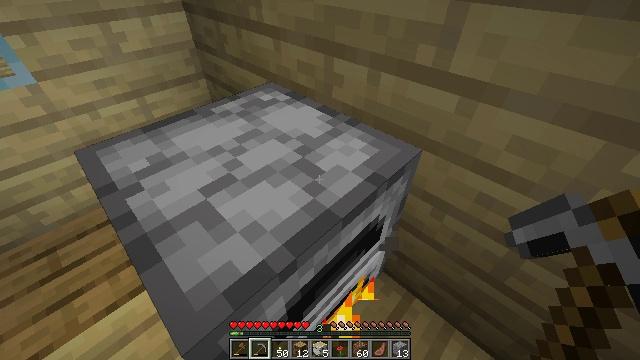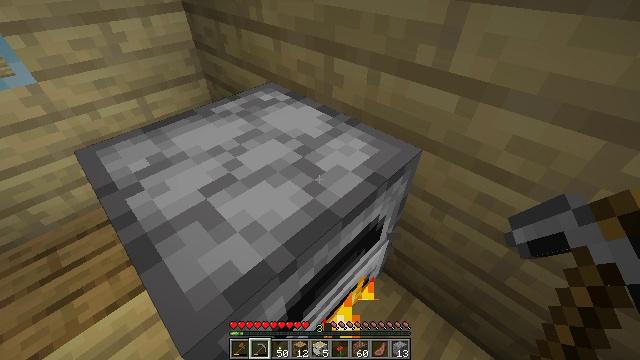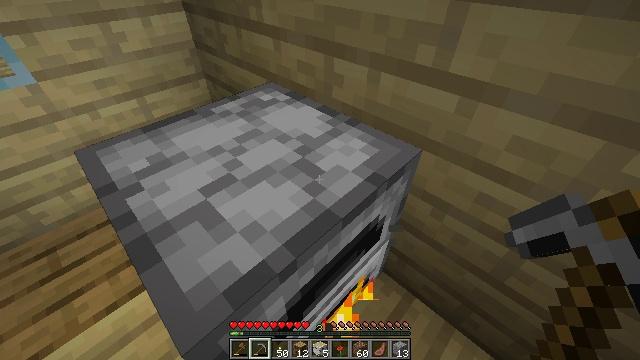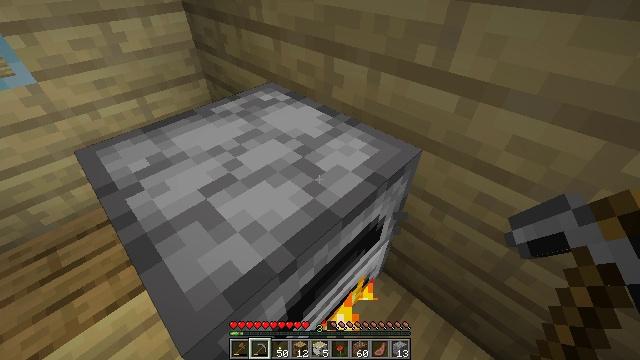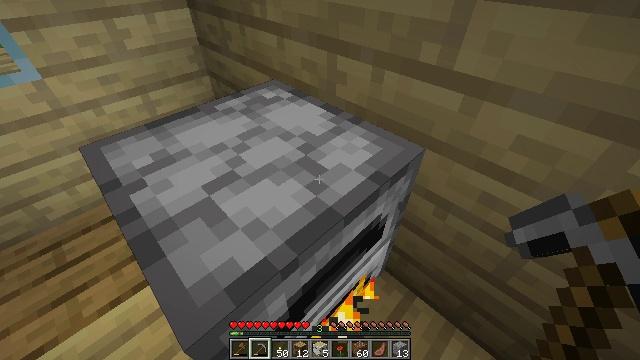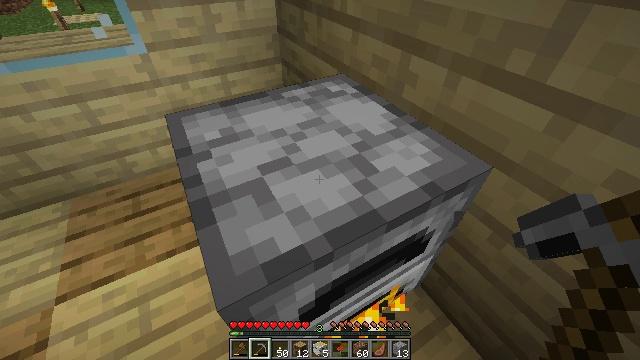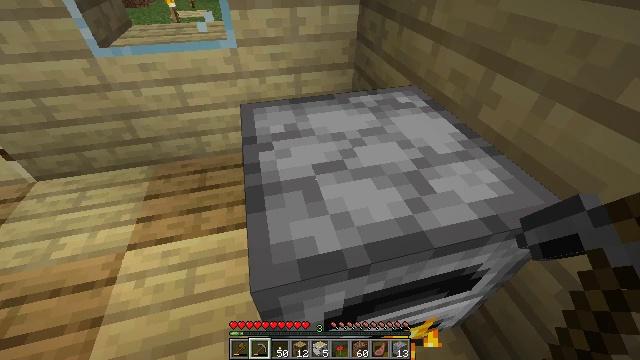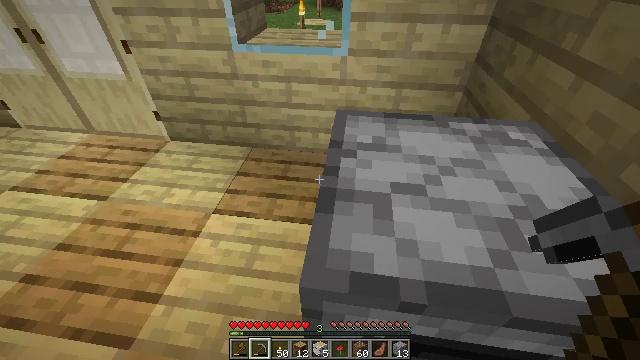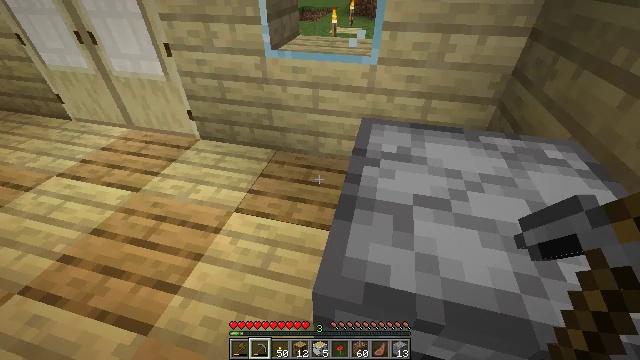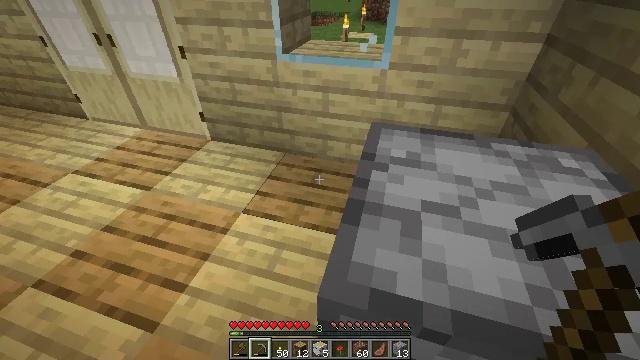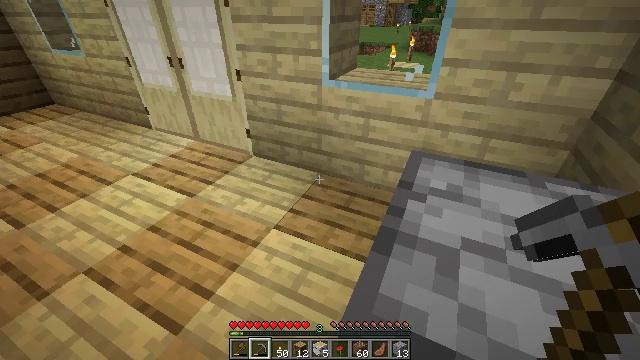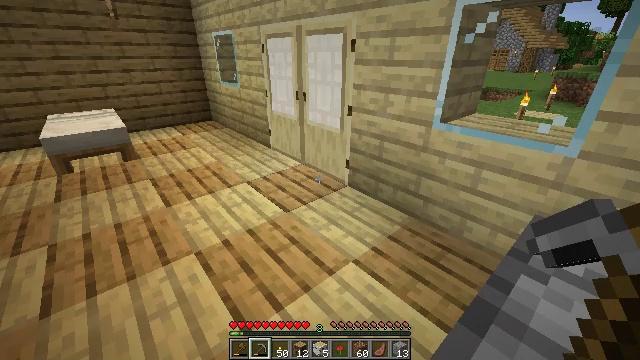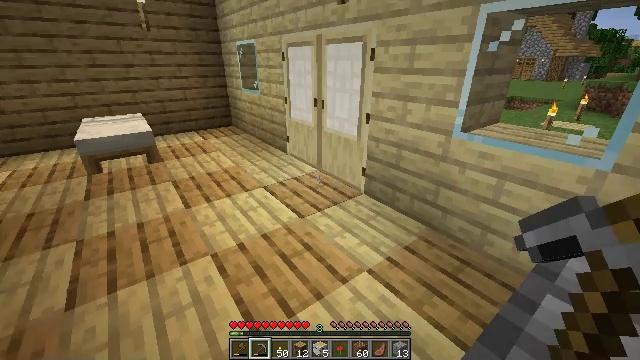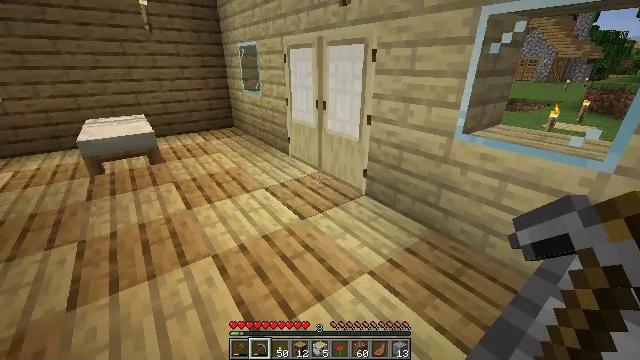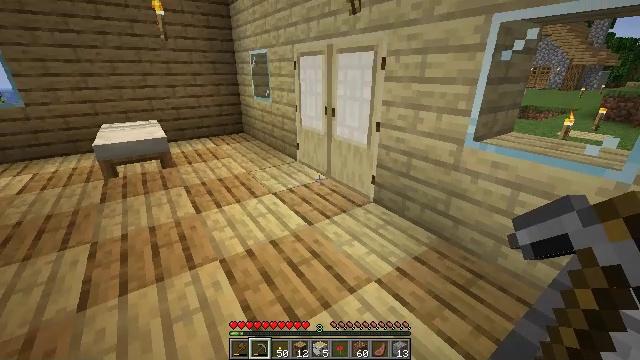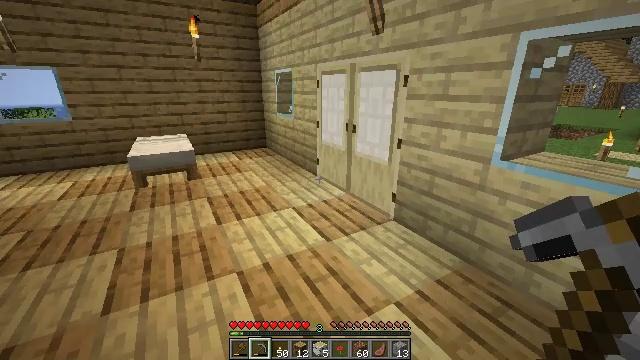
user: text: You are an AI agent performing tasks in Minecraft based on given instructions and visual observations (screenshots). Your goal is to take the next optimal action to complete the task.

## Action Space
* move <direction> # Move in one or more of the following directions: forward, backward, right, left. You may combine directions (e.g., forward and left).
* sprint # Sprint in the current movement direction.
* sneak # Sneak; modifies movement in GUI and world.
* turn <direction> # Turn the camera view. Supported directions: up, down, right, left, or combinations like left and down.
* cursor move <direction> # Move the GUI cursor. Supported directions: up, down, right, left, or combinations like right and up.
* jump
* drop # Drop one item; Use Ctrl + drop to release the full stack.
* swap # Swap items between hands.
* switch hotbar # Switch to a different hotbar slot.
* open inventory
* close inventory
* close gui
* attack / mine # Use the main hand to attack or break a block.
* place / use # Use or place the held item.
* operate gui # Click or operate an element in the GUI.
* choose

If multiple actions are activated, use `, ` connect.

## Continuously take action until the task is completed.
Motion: motion action
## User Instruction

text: Open the crafting table to make an iron door with iron ingots.
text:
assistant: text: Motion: no_op
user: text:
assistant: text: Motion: no_op
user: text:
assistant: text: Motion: no_op
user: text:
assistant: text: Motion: no_op
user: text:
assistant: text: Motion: turn left
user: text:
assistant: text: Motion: turn left and up
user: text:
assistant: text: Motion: turn left and up
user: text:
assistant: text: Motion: turn left and up
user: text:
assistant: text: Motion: turn left
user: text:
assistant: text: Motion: turn left and up
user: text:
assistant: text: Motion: turn left and up
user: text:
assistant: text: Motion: turn left and up
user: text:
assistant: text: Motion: no_op
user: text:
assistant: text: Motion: turn left and up
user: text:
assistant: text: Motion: turn left and up
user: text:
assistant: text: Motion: turn left
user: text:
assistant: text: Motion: turn left and up
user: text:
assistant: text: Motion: turn left
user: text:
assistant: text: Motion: no_op
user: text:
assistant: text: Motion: turn left
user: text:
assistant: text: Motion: move forward, turn left
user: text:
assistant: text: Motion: move forward
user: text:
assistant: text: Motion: move forward
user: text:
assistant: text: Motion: move forward
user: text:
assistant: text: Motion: move forward
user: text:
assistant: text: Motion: move forward, turn left
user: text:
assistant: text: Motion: move forward, turn left
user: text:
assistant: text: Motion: move forward, turn left
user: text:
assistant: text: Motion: move forward, turn left
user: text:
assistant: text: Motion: move forward, turn left